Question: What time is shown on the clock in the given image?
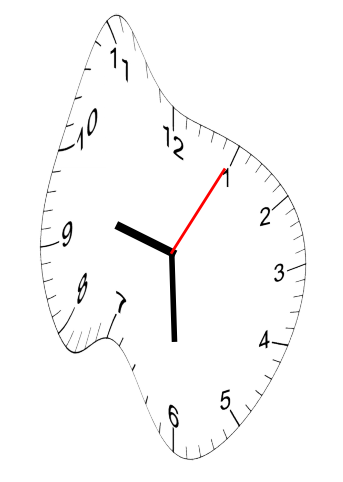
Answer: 09:30:05